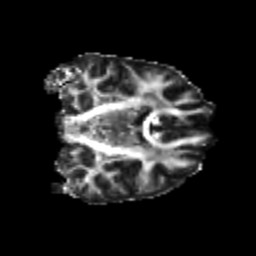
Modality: FA
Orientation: coronal
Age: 23
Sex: female
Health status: healthy
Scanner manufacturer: philips
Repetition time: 7.389 s
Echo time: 0.08599 s